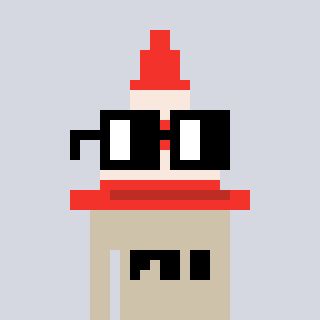
a pixel art character with square black glasses, a cone-shaped head and a bege-colored body on a cool background